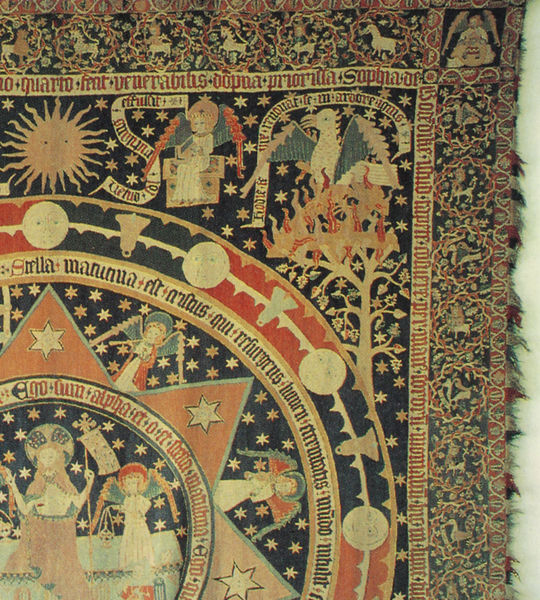
Titel: Der Osterteppich
Institution: Hamburg, Museum für Kunst und Gewerbe
Schlagwörter: adler, baum, blau, feuer, flügel, himmel, vogel, weiß, dreieck, frauen, gelb, menschen, ocker, ausschnitt, frau, grau, hell, schwarz, rot, tiere, muster, ornament, teppich, bibel, sonne, fransen, stoff, kreis, rund, engel, farbig, schrift, fahne, wandteppich, detail, inschrift, foto, fotografie, religion, sterne, text, heiligenschein, jesus, christlich, mittelalter, tapisserie, kränze, glocken, sonnen, latein, schriftband, egel, fussel, cherubim, blaut